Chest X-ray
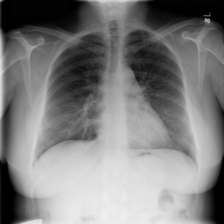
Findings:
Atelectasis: negative
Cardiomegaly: negative
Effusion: negative
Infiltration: negative
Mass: negative
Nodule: negative
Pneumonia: negative
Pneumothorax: negative
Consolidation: negative
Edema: negative
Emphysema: negative
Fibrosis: negative
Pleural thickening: negative
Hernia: negative